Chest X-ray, PA view. Patient: 70 years old, sex F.
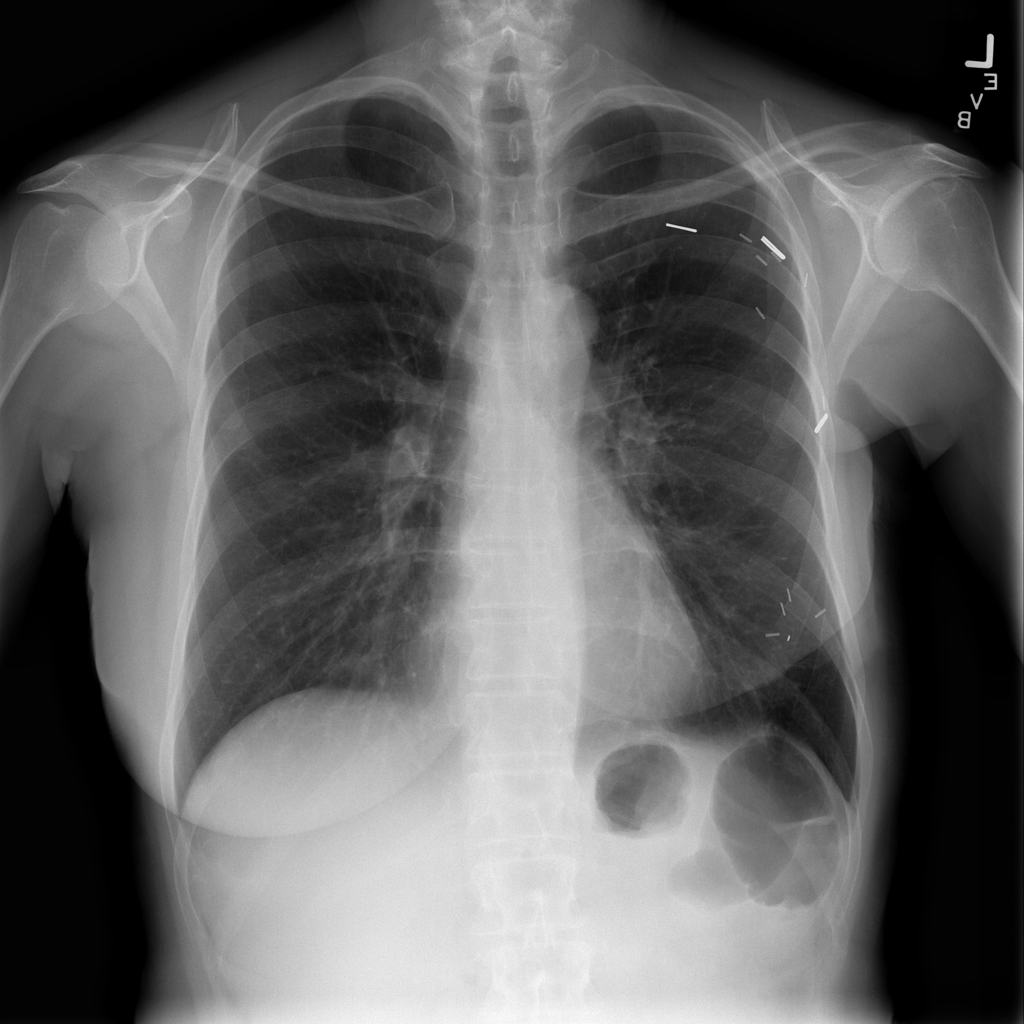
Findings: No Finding